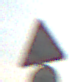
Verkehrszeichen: SplittSchotter
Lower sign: Geschwindigkeit80
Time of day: SunriseSunset
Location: Outdoor (Special)
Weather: Clear
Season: NotSpecified
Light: Natural